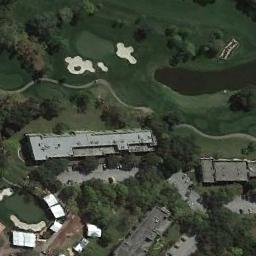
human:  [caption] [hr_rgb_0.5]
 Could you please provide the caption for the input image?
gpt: There are many buildings beside the golf course .

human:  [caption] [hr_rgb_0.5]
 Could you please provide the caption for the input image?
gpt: The picture shows a road with a nearly 180-degree turn .

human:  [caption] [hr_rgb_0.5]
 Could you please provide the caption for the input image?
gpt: The golf course has a lake, A road, Some fairways, Barrier trees and sandpits and some houses are next to the golf course .

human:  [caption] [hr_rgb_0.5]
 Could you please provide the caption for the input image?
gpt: There are several bunkers and lakes and a few paths on a large green lawn on the golf course with many trees and many buildings .

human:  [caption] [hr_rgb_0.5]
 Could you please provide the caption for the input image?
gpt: There are three bunkers on the golf course with some gray buildings beside .